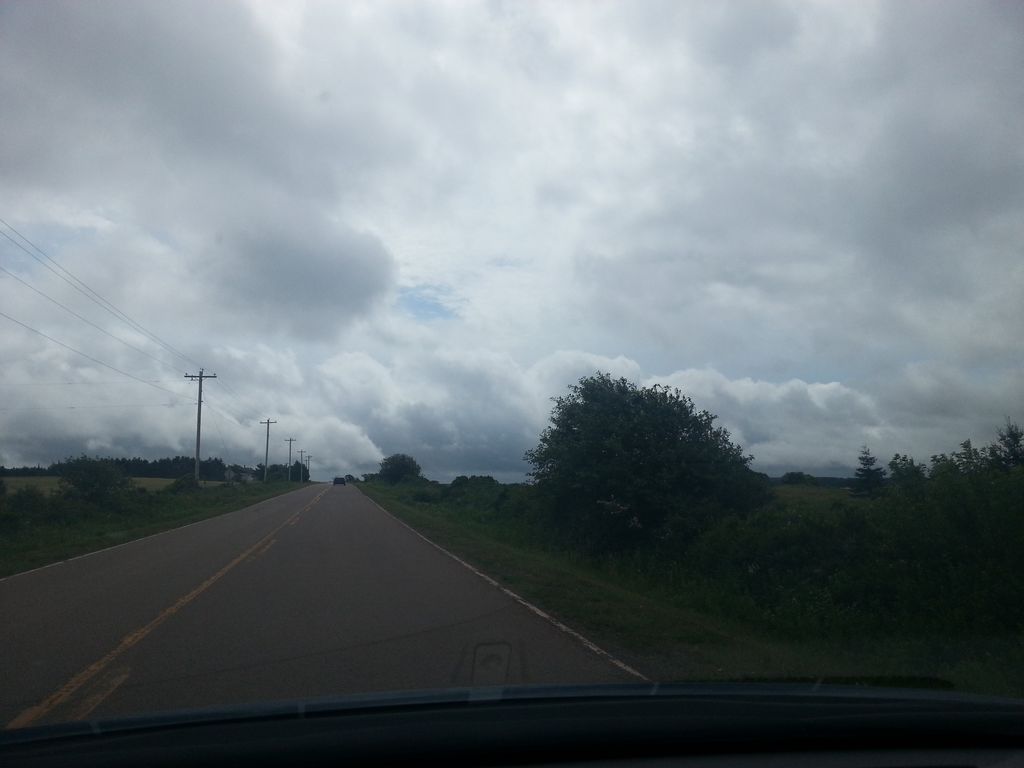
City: charlottetown